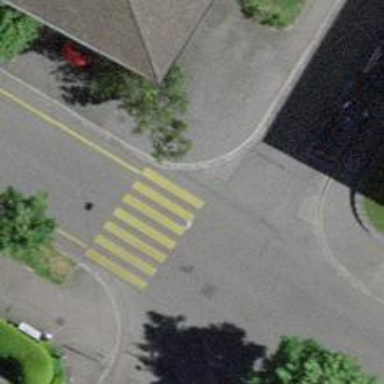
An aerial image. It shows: Zebra crossing at uncontrolled and marked intersection.